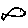
Label: fish